Field crop: tomato
Growth stage: 1
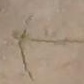
Species: cyperus